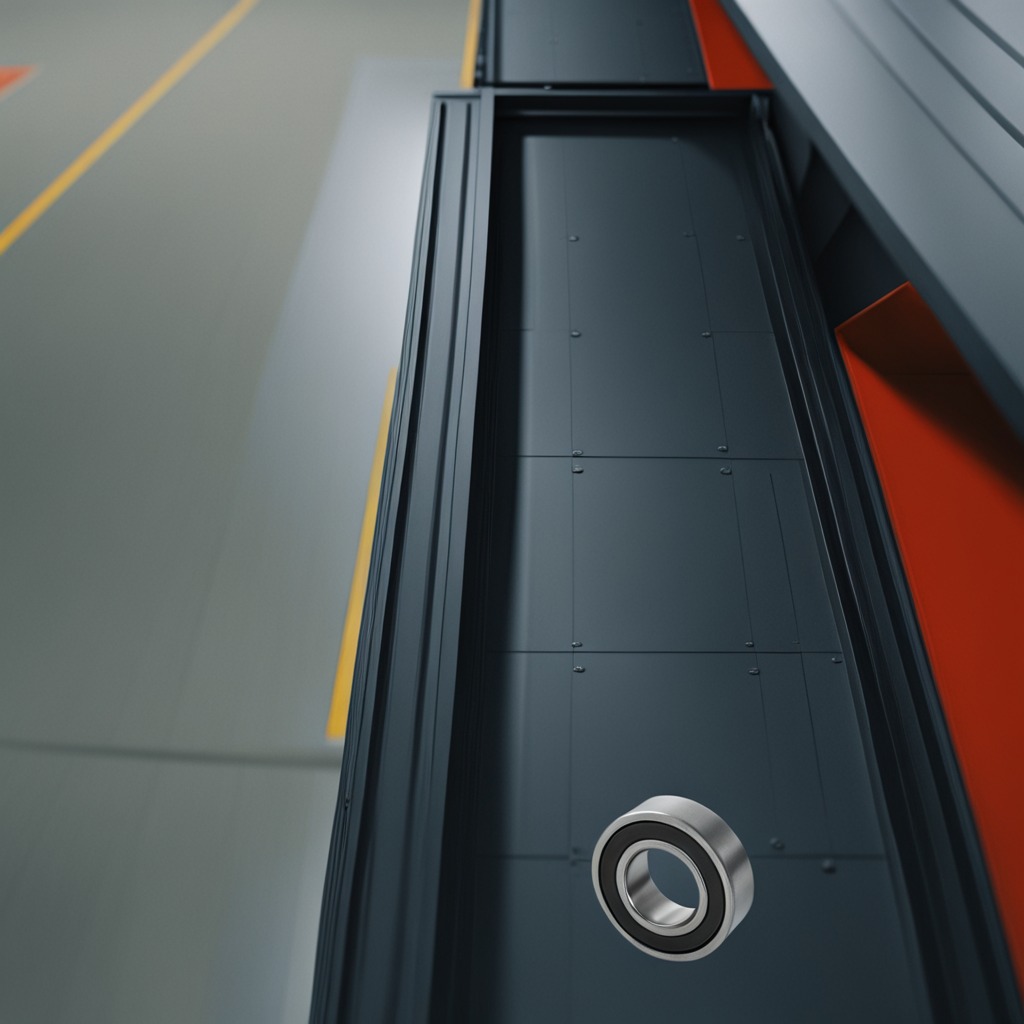
A metal ball bearing lies on the surface of the toolbox in the airplane hangar workshop.